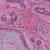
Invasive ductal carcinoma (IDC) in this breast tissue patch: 0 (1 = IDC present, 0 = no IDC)